Interaction volume radius: 5 \u00c5
Interaction volume height: 25 \u00c5
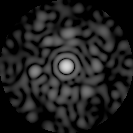
Disorder parameter: 0.8797